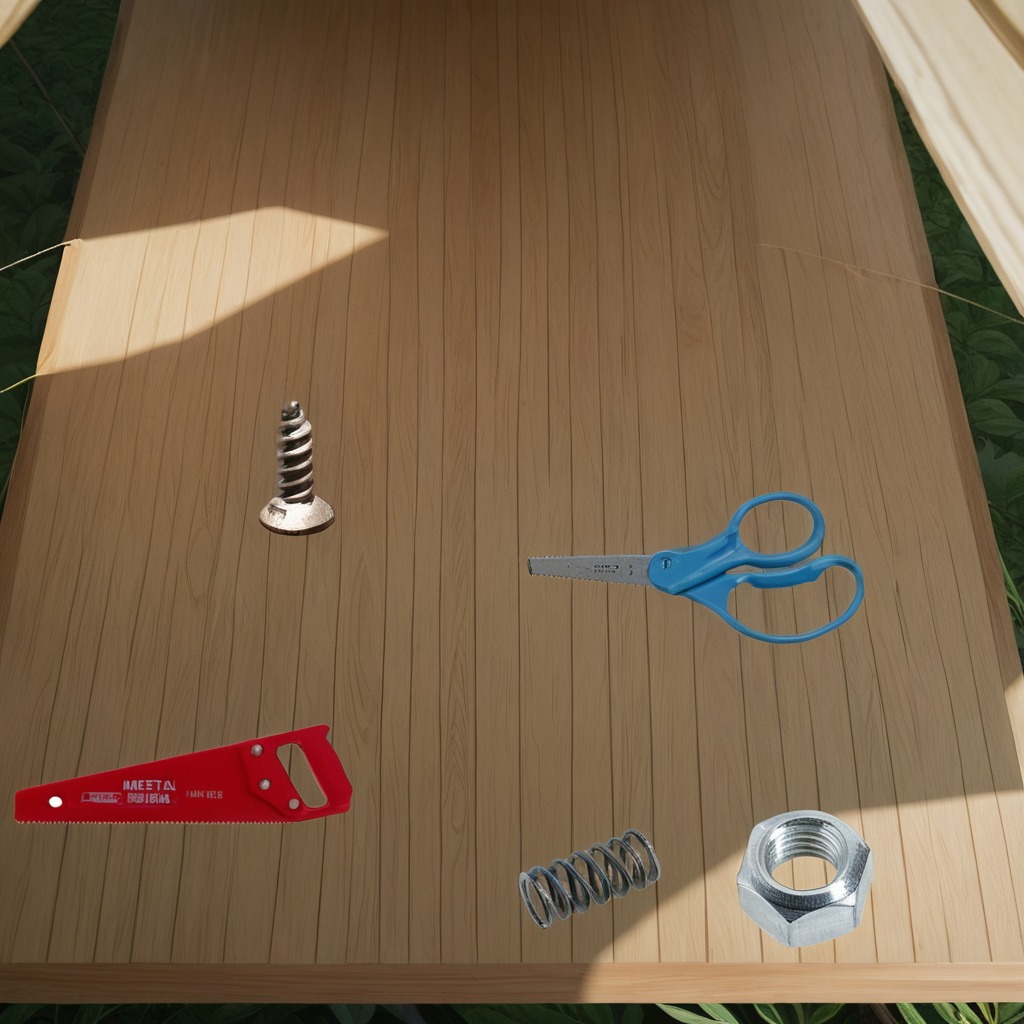
A metal machine screw, a coiled metal spring, a handheld metal saw, a metal nut, and a pair of scissors are lying on the wooden table.